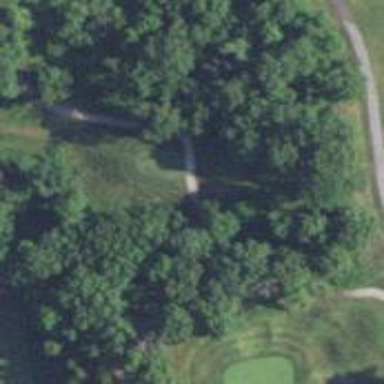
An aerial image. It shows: View of golf hole.